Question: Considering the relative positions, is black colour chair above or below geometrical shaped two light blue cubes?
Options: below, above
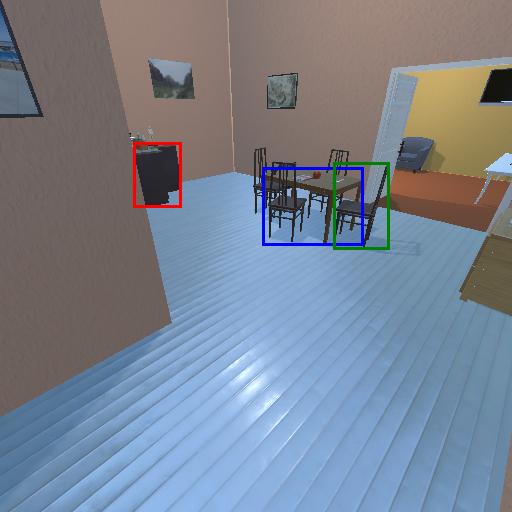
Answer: below